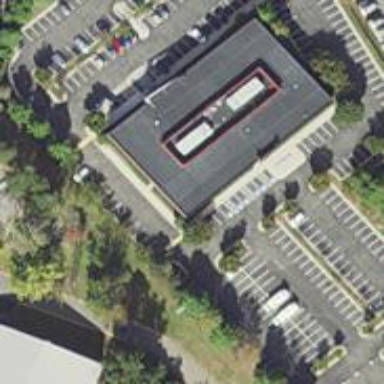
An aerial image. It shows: Office building.